Question: Assuming I have recorded an HD video of a Monitor screen and I would like to verify if there is any <URL> occuring. How would I do this?
I have thought of two naive approaches here -
1] I can compare a frame with the previous one and apply '<URL>' algorithm to detect if a part of the frame has shifted towards left/right, while the other part has not changed at all.
2] An even simpler approach would be to compare the current frame with the previous one and if there is any tearing then one part of the frame will be exactly the same (and leave it at that).
What would be a better way to detect this?

Update:
I think the second approach would give a lot false positives and is not feasible.
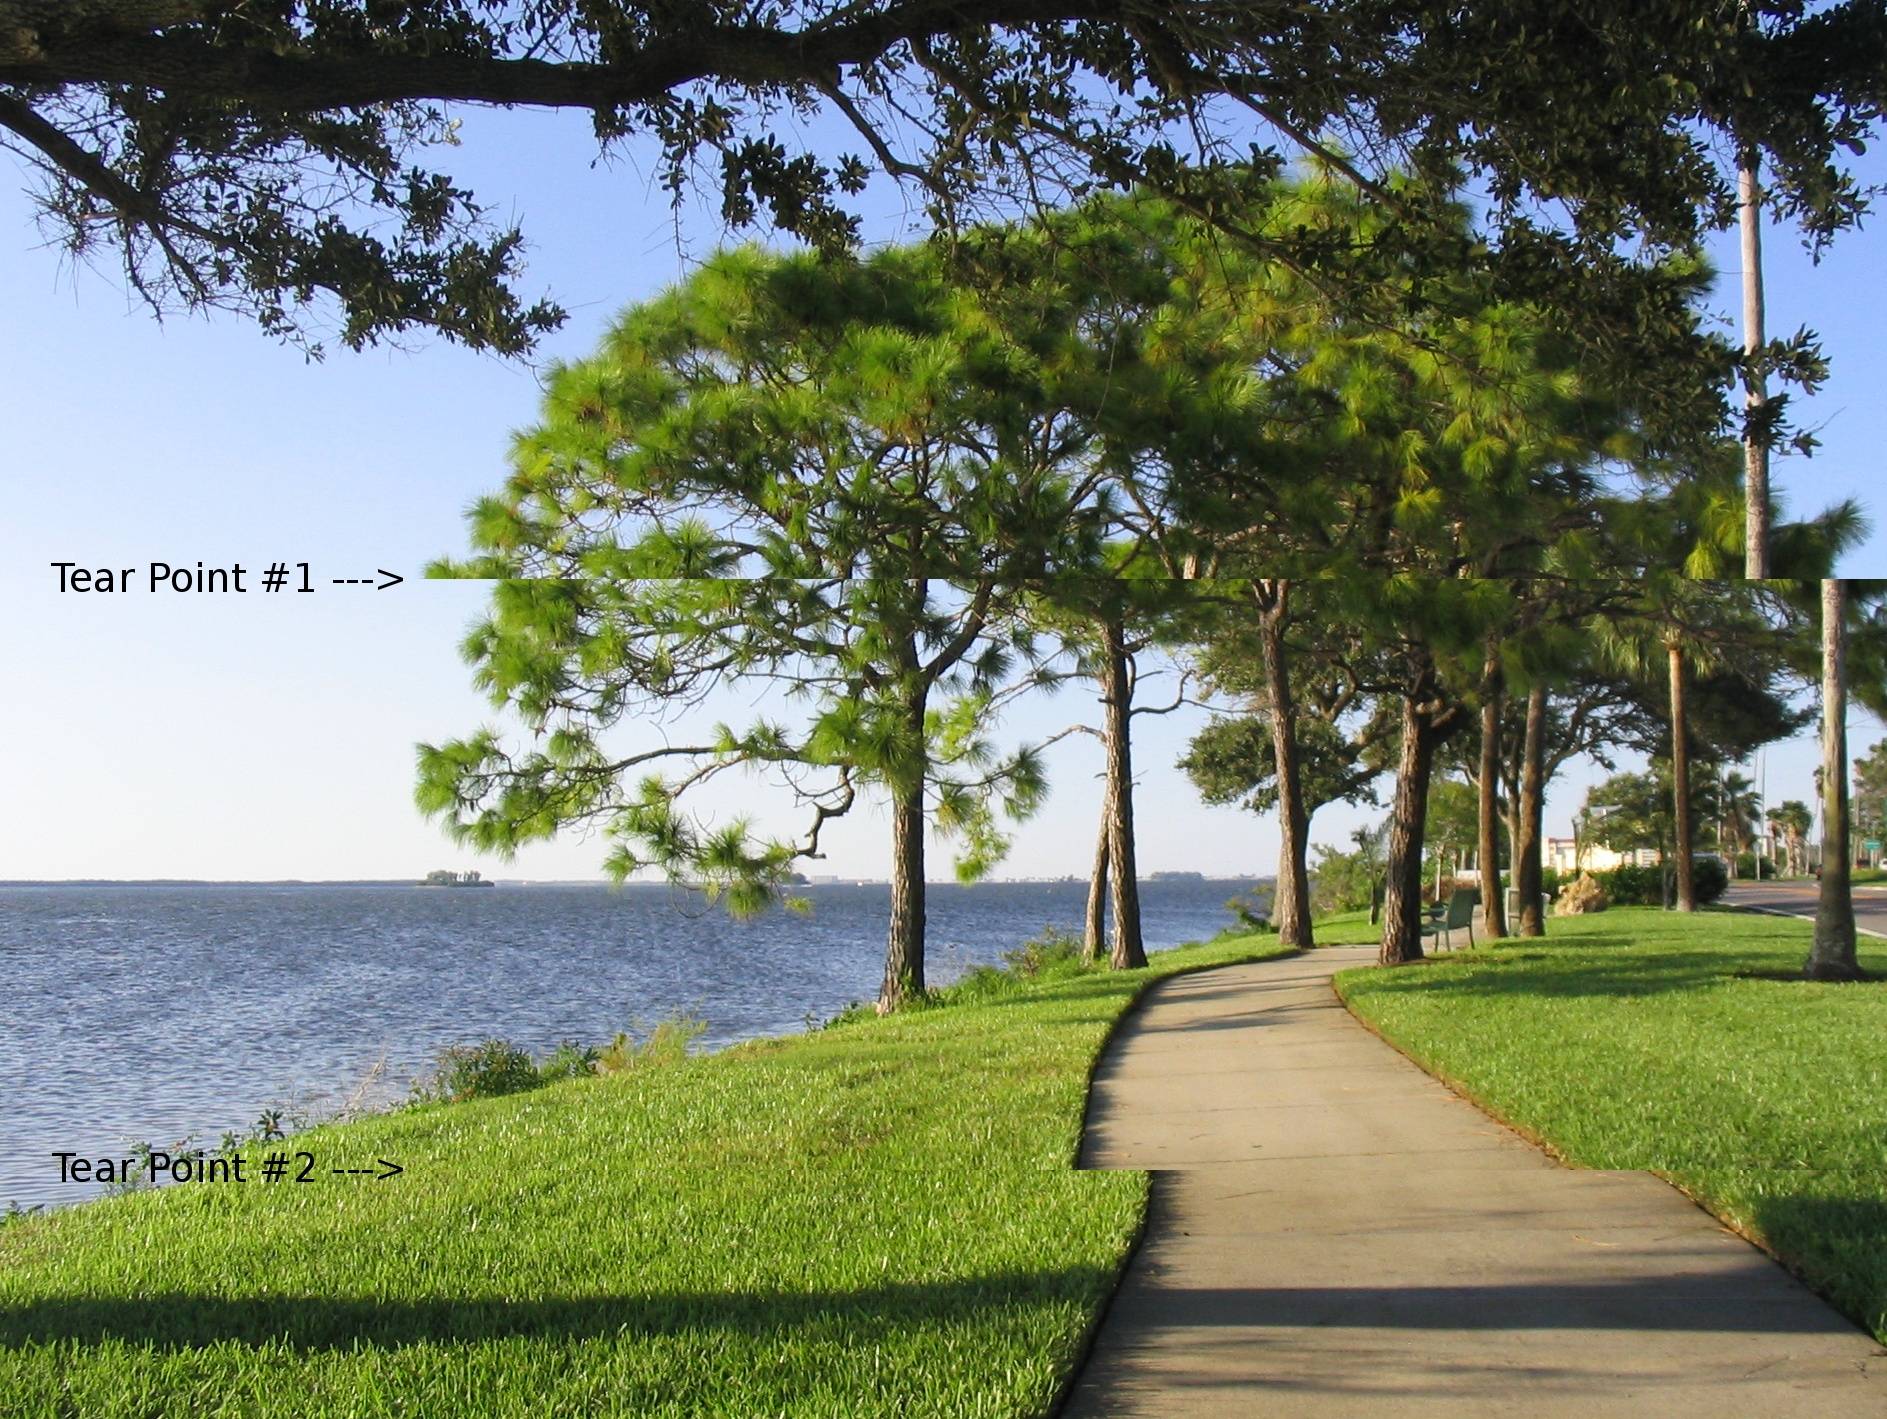
Answer: If you have control over the content being displayed, it makes it easier. I recommend you do something like FCAT (or just use FCAT): See <URL>
Short description: It puts a different color bar down the left of each rendered frame. In the capture you can easily detect where the tears are.